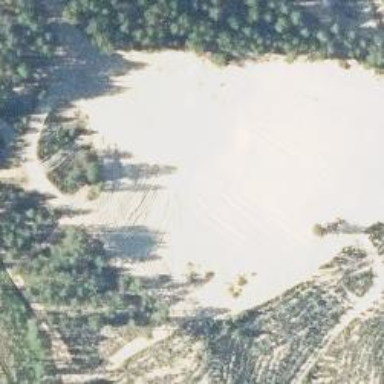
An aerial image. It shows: Sand quarry.